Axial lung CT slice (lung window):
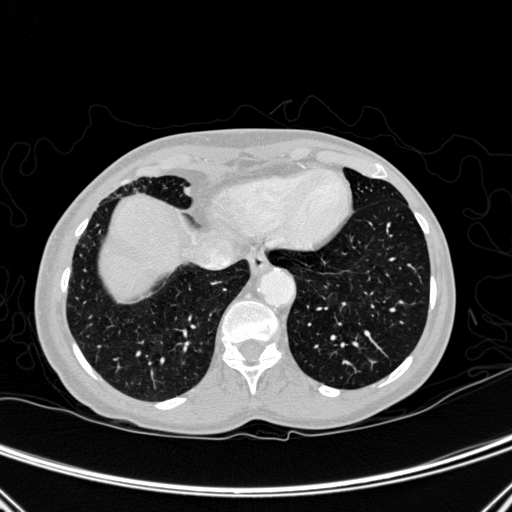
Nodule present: no